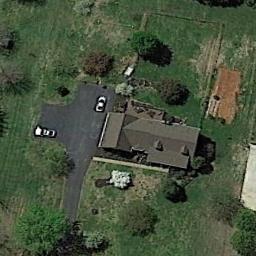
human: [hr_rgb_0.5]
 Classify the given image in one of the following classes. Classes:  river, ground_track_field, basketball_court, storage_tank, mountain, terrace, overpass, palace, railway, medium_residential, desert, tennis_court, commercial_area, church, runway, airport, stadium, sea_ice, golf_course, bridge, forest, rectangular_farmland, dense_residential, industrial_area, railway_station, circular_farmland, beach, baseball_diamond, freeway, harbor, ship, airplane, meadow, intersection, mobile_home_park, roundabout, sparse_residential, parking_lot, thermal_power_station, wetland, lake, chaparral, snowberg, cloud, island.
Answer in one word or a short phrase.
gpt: sparse_residential